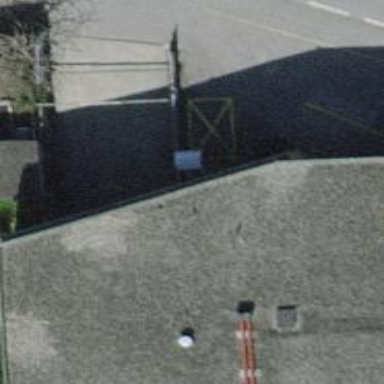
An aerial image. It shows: Parking entrance.